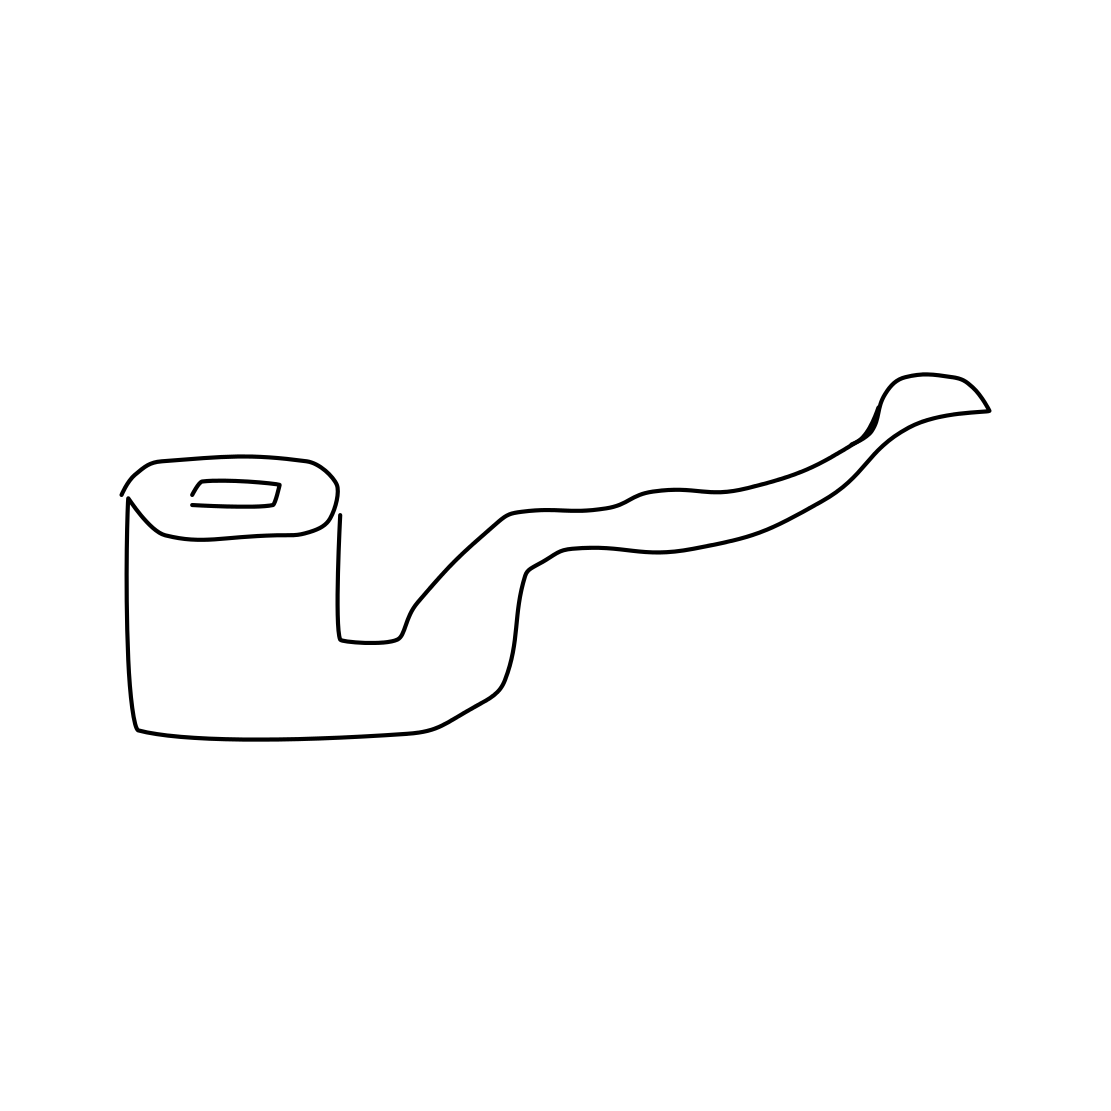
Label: pipe (for smoking)